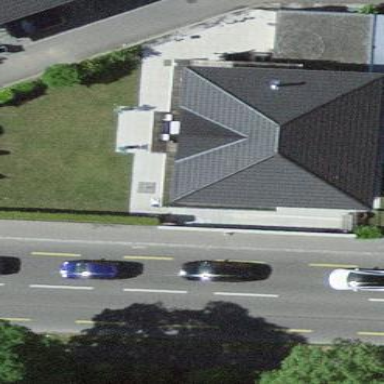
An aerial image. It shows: Residential building with hipped roof.